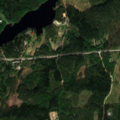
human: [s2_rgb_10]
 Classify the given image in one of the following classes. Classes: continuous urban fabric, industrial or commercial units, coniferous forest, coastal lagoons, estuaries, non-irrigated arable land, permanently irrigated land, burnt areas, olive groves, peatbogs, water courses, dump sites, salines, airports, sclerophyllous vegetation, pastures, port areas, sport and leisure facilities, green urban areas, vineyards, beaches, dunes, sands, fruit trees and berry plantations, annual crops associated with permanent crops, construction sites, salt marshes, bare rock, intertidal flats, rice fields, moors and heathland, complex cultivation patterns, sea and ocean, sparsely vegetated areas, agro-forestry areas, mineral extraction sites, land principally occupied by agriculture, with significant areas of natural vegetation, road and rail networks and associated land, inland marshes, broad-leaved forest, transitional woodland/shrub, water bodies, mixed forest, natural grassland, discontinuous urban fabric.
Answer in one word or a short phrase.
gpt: coniferous forest, mixed forest